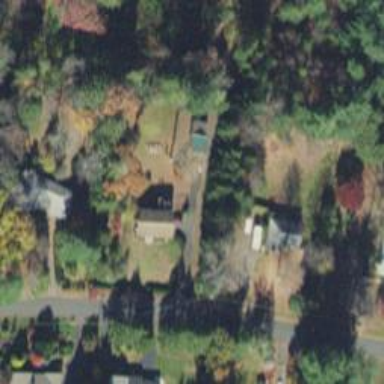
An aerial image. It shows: Residential driveway designated as service road.